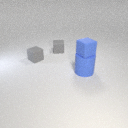
large blue rubber cylinder below small blue rubber cube